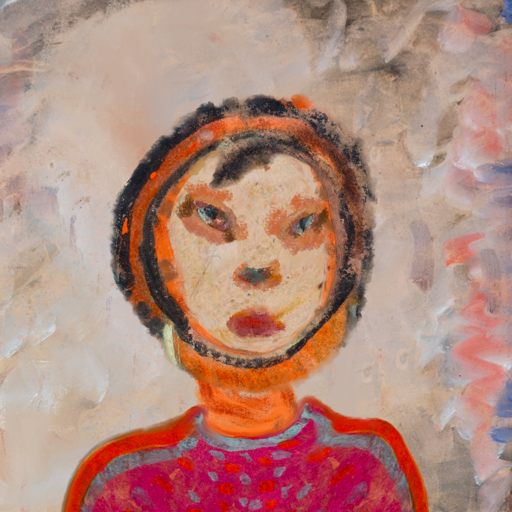
Background: Roy_Bahadur, Head And Neck Front: Rupkatha, Face Front: Boggyland, Bust: Sisters, Hair Front: Childish, Head Accessory: Blank, Second Necklace: Blank, Necklace: Blank, Baby: Blank